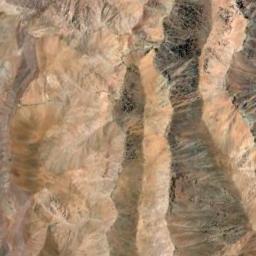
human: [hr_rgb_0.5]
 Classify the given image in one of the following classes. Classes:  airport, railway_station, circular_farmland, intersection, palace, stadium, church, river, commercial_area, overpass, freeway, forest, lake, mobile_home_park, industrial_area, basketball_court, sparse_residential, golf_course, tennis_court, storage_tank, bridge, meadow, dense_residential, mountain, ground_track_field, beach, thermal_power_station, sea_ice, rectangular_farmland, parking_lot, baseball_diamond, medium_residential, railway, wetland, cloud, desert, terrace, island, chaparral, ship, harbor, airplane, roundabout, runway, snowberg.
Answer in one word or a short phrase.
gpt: mountain